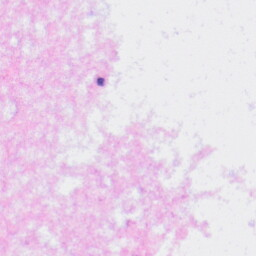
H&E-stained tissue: Liver